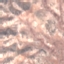
Land use / land cover class: HerbaceousVegetation